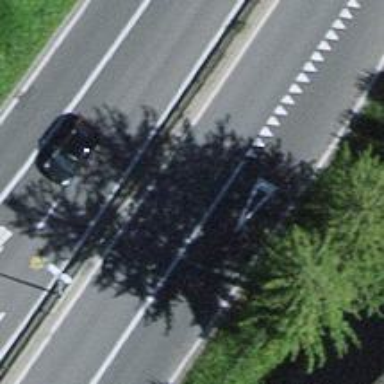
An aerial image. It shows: Road with "give way" sign.